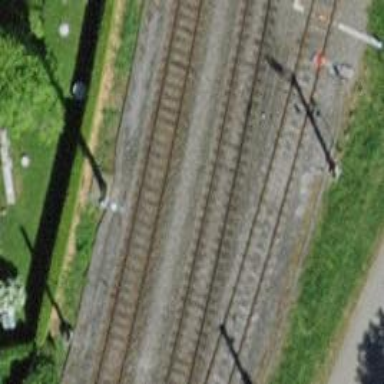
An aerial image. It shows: Railway track with contact line for electrification.